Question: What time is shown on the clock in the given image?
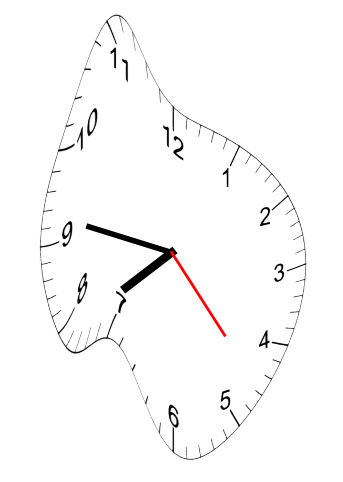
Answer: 07:46:23